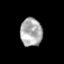
Tissue: skin
Cell type: Epithelial cells
Senescence score: 0.2559
Nuclear area (px): 607
Mean DAPI intensity: 171.046